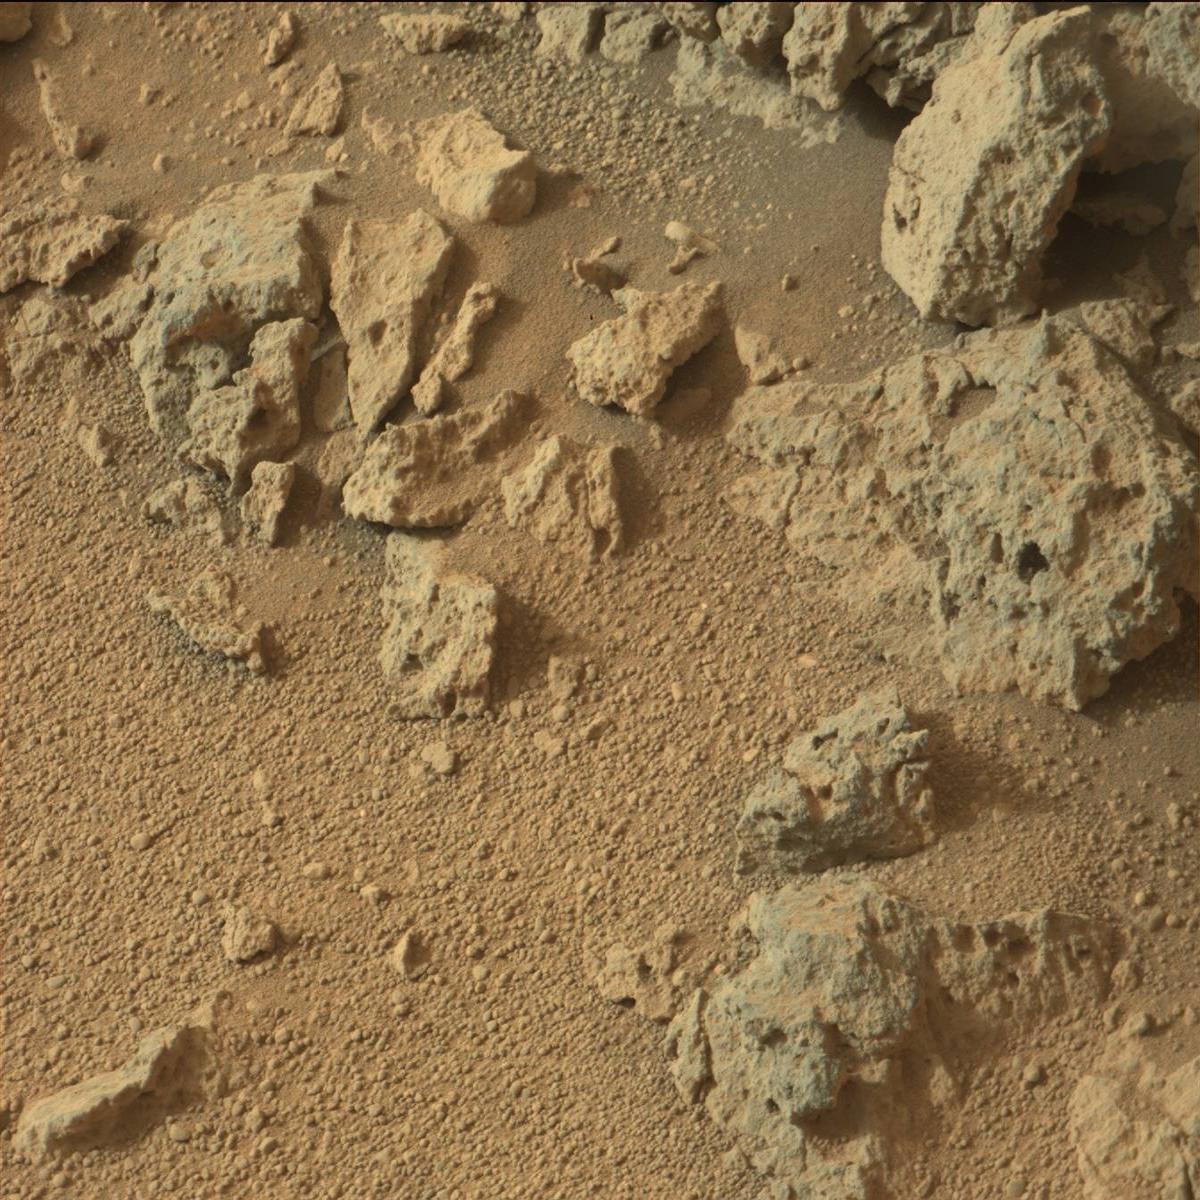
Terrain classes present: Bedrock, Rock, Sand / Soil